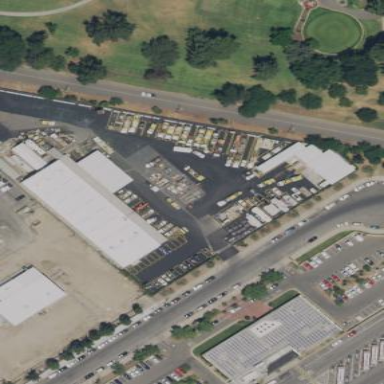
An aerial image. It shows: Warehouse.